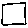
Label: square